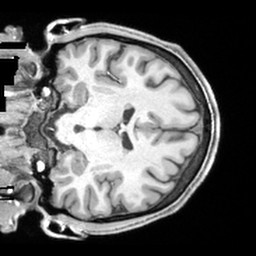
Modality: T1w
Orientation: coronal